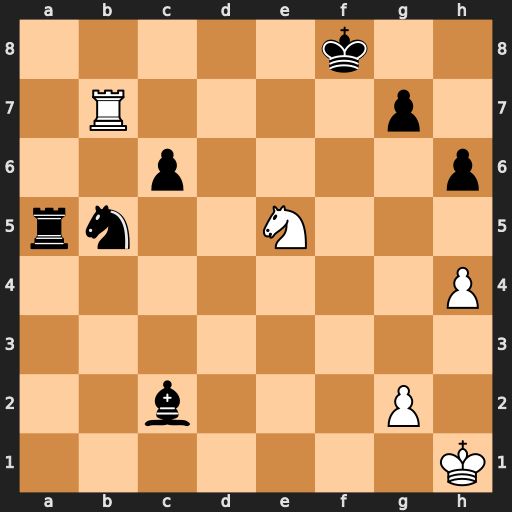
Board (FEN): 5k2/1R4p1/2p4p/rn2N3/7P/8/2b3P1/7K
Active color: w
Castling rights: -
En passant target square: -
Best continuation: Rb8+ Ke7 Nxc6+ Ke6 Nxa5